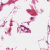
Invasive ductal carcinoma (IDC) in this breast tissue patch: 0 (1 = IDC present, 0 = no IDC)